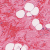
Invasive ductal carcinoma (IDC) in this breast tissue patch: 0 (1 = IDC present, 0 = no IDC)